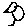
Label: bird